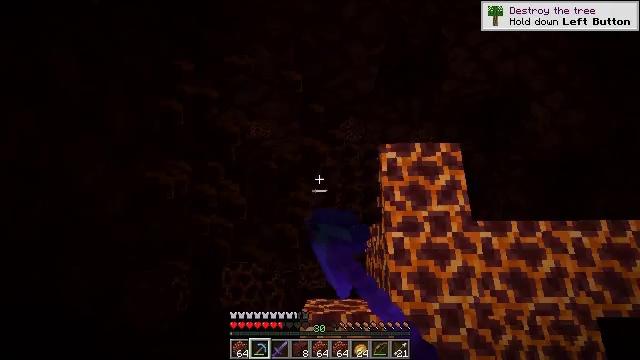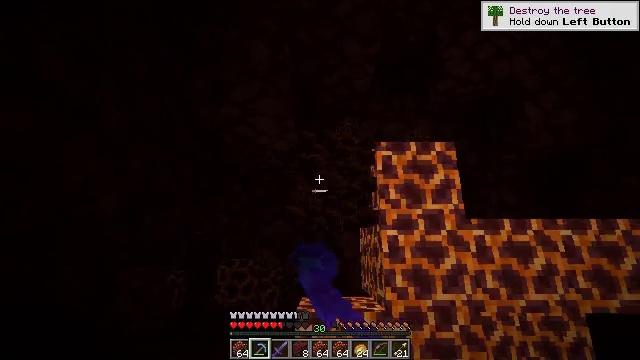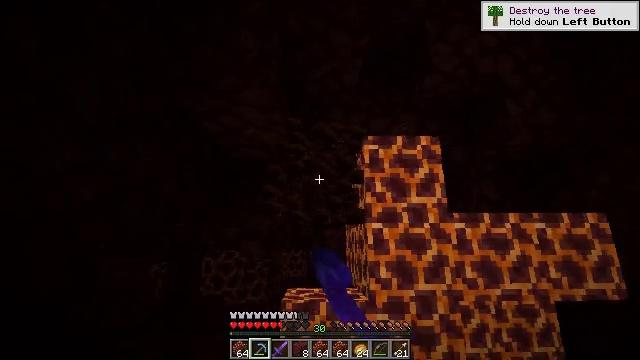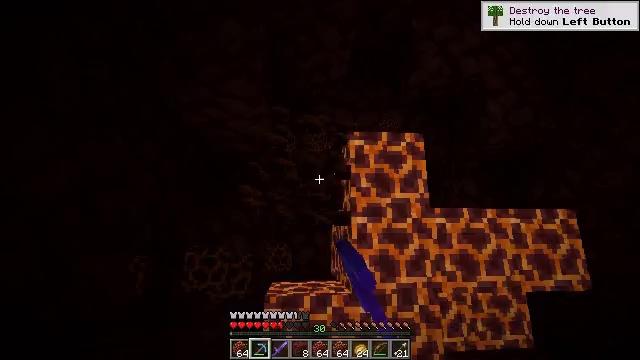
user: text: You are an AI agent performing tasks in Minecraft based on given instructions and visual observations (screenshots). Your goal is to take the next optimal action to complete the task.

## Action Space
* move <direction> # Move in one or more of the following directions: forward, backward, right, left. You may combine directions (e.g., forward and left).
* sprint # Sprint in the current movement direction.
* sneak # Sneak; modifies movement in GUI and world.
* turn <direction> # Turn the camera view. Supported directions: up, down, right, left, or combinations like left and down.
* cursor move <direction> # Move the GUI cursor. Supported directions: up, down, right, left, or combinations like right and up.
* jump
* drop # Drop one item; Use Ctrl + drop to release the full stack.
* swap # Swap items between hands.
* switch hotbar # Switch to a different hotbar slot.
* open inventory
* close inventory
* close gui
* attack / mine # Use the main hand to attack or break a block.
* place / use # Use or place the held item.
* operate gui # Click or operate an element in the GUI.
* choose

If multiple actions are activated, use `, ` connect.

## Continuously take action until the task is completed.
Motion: motion action
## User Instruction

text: Gather the magma block using a pickaxe.
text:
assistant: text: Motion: turn right, attack / mine
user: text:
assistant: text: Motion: turn right and down
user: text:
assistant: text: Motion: turn right and down
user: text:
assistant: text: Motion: no_op